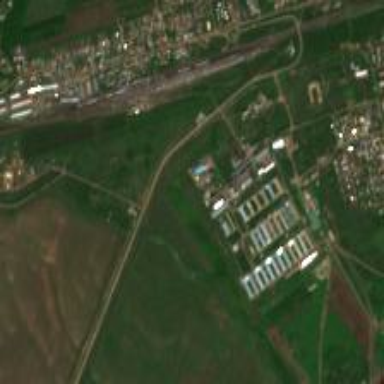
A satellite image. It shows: Industrial area with slaughterhouse.